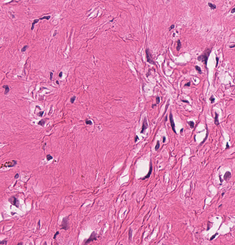
Tumor epithelial tissue: no
Tumor-associated stroma tissue: yes
Normal tissue: no